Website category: jobs
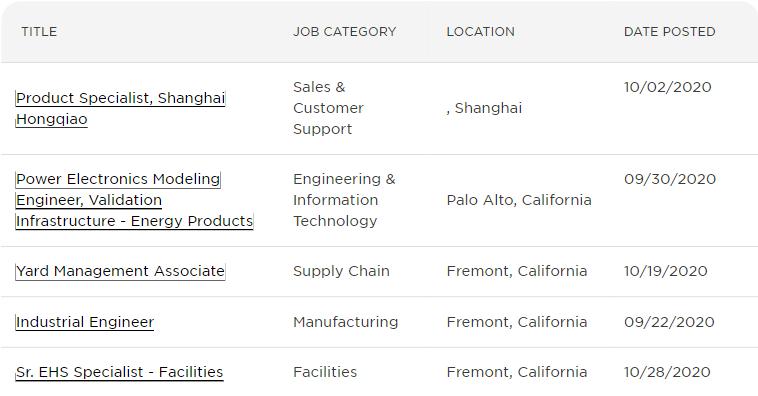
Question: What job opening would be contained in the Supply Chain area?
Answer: Yard Management Associate

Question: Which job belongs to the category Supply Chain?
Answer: Yard Management Associate

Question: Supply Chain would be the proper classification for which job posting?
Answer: Yard Management Associate

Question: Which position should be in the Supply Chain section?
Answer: Yard Management Associate

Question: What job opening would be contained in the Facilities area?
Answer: Sr. EHS Specialist - Facilities

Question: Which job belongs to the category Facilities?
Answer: Sr. EHS Specialist - Facilities

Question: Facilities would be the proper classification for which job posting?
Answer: Sr. EHS Specialist - Facilities

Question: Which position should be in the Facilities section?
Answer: Sr. EHS Specialist - Facilities

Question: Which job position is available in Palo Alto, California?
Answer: Power Electronics Modeling Engineer, Validation Infrastructure - Energy Products

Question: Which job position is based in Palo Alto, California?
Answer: Power Electronics Modeling Engineer, Validation Infrastructure - Energy Products

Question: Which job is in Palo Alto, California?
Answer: Power Electronics Modeling Engineer, Validation Infrastructure - Energy Products

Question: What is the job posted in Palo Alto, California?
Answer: Power Electronics Modeling Engineer, Validation Infrastructure - Energy Products

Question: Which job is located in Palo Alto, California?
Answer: Power Electronics Modeling Engineer, Validation Infrastructure - Energy Products

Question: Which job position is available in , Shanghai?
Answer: Product Specialist, Shanghai Hongqiao

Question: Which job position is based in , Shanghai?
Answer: Product Specialist, Shanghai Hongqiao

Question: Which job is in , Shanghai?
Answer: Product Specialist, Shanghai Hongqiao

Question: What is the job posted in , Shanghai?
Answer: Product Specialist, Shanghai Hongqiao

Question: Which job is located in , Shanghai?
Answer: Product Specialist, Shanghai Hongqiao